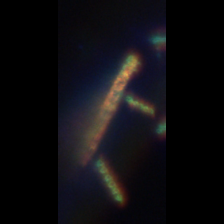
Taxon: Chaetoceros
Group: Diatoms